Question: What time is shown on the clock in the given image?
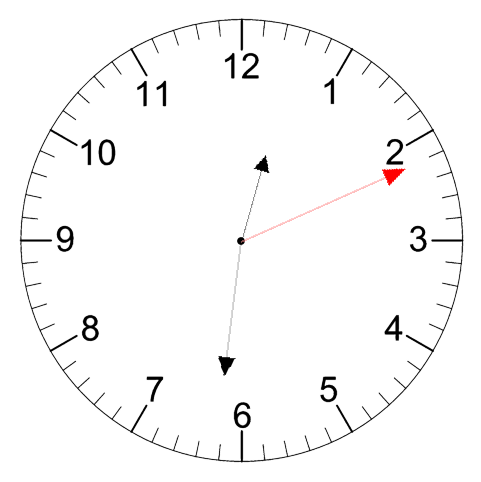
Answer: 12:31:11